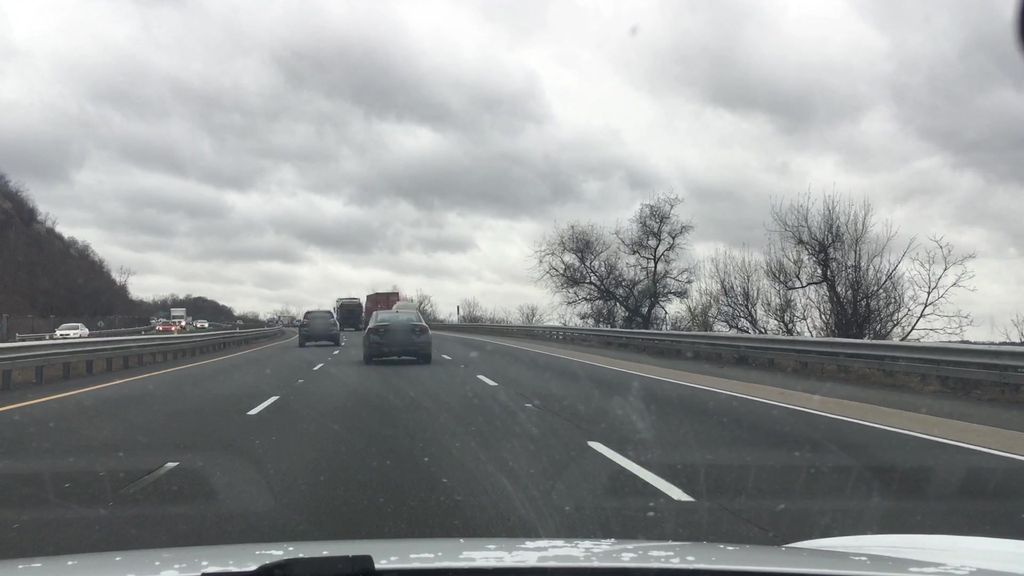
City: hamilton